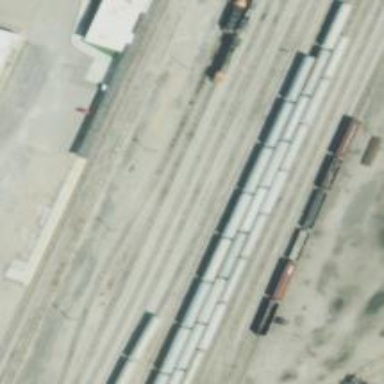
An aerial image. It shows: Railway yard.